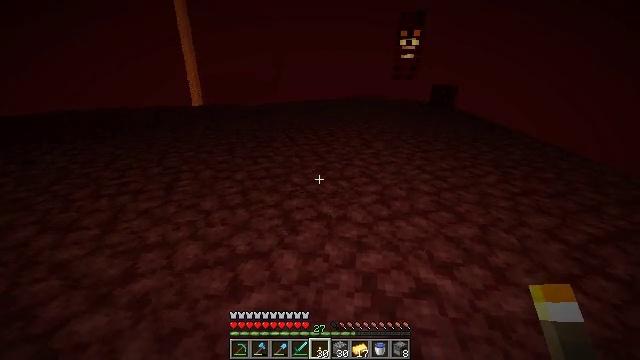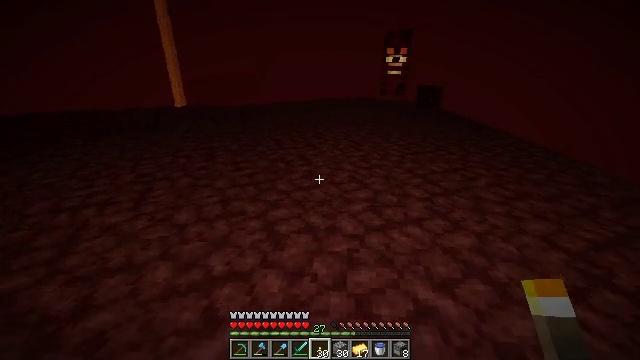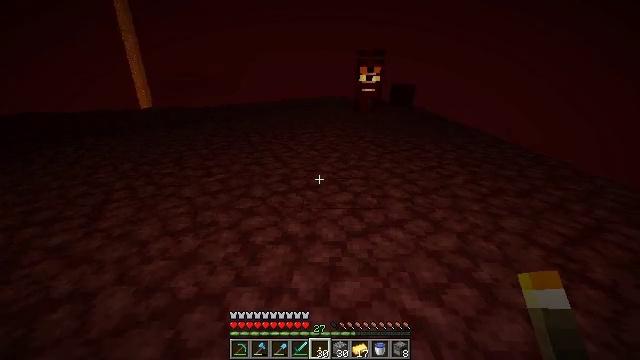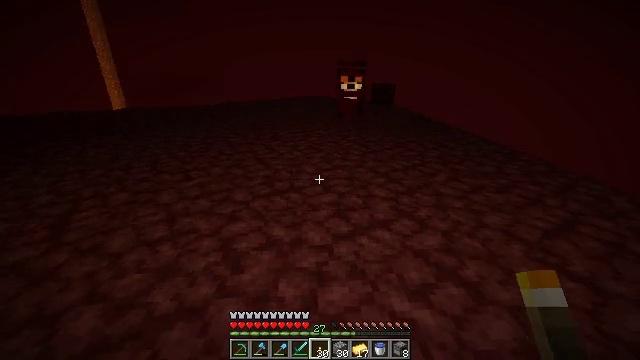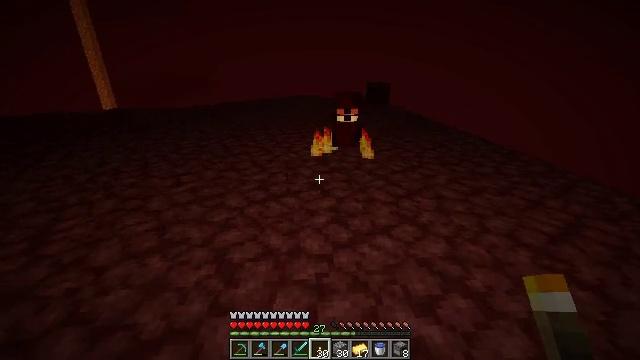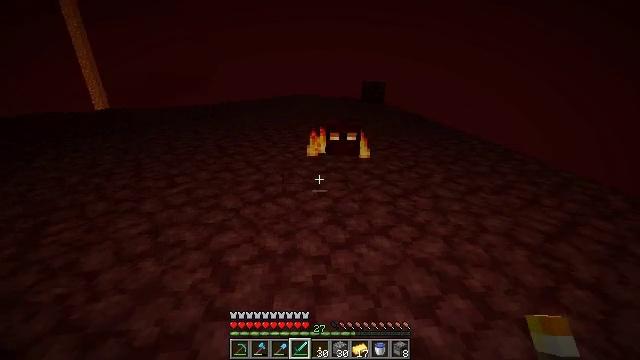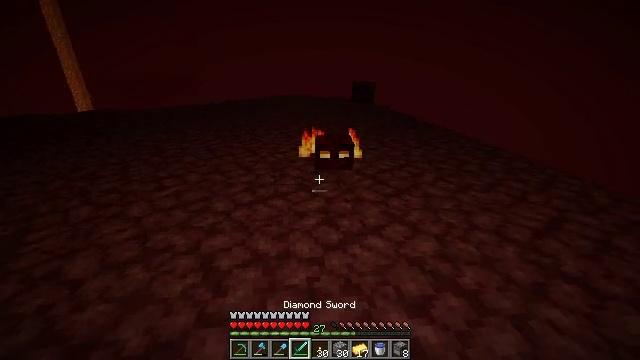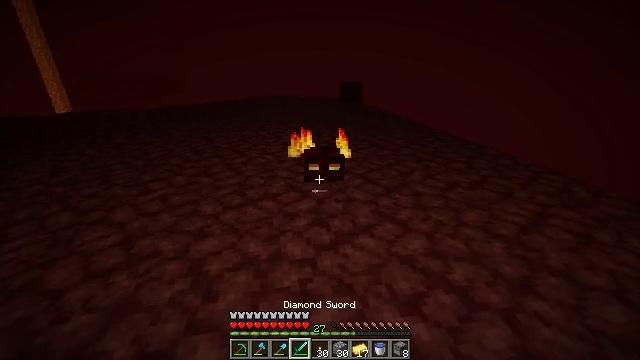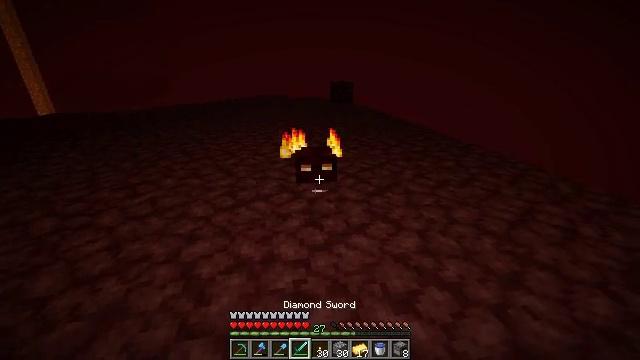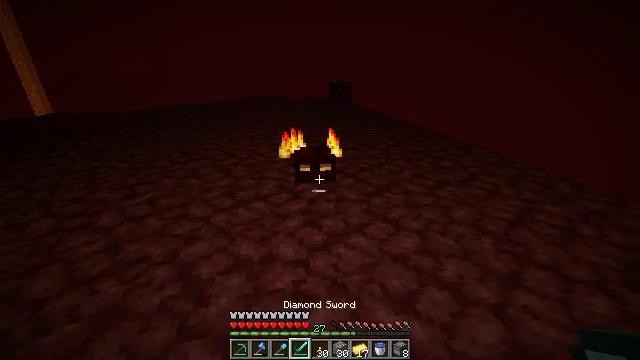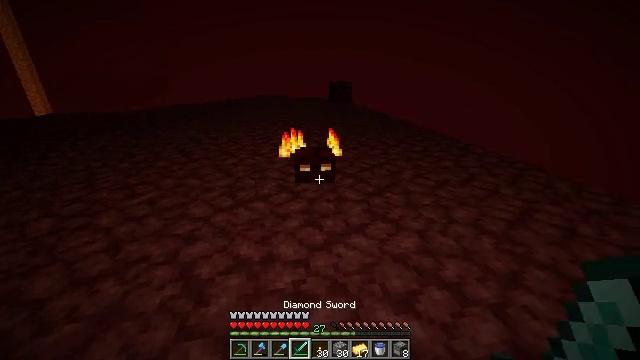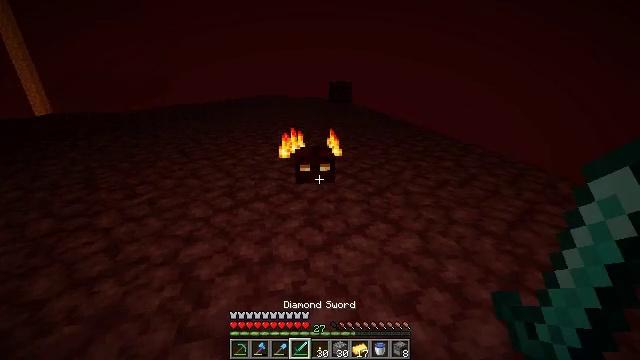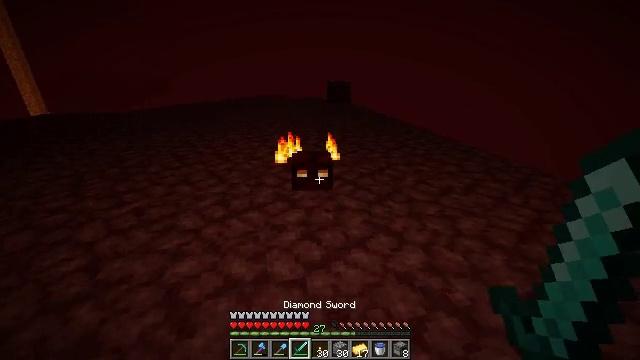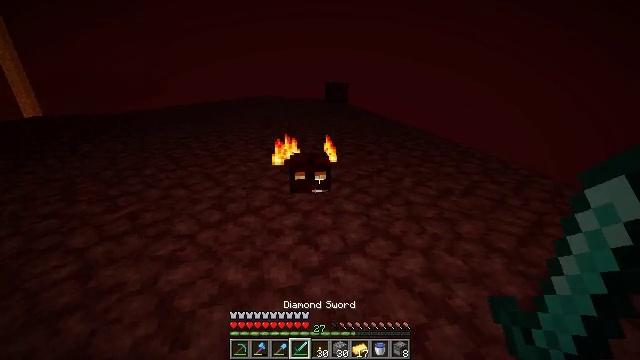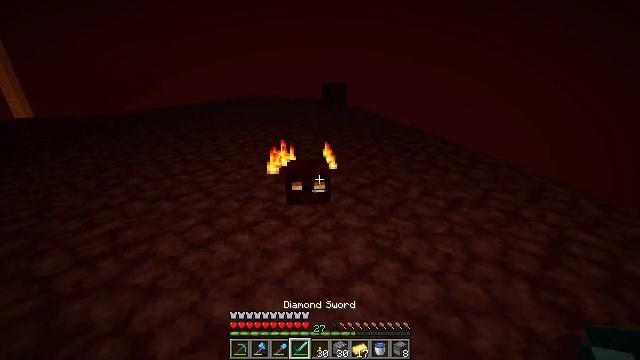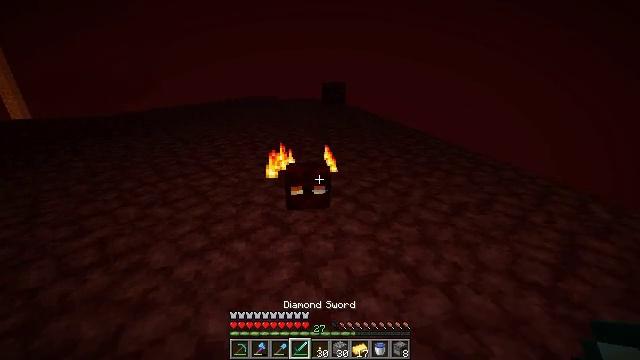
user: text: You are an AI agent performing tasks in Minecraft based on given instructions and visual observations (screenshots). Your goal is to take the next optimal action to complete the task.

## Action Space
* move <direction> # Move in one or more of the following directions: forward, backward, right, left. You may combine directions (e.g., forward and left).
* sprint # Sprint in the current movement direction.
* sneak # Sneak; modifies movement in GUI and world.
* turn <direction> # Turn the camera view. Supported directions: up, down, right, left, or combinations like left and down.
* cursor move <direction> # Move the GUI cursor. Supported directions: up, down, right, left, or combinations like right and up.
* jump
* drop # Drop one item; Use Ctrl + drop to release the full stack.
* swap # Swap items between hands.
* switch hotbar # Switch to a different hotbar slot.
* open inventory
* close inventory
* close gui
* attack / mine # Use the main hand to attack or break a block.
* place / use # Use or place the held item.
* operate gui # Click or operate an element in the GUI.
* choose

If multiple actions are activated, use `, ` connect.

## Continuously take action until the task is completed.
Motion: motion action
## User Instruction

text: Hunt the magma cube.
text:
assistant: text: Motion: move forward, turn right
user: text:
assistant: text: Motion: move forward, turn right
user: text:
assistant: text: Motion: turn right
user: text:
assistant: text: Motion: turn right
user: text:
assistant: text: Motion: turn right, switch to hotbar 4
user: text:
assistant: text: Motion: turn right, switch to hotbar 4
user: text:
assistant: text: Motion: turn right, switch to hotbar 4
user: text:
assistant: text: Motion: turn right, switch to hotbar 4
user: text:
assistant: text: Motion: no_op
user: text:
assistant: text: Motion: no_op
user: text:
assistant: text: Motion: move forward
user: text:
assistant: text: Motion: move forward
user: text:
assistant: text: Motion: move forward
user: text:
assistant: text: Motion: move forward
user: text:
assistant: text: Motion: move forward
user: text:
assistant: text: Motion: move forward
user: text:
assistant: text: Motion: turn left
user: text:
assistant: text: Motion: turn left and down, attack / mine
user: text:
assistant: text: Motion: attack / mine
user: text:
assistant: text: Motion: attack / mine
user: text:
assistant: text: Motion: no_op
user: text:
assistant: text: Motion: attack / mine
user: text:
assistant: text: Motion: no_op